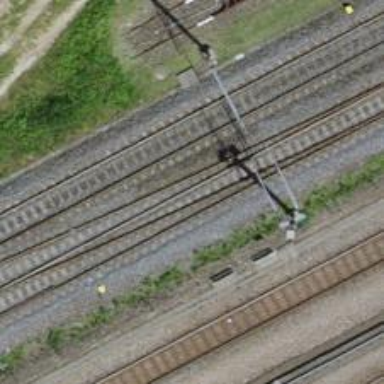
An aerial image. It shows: Single-track electrified railway siding with contact line for service.